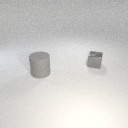
small gray metal cube behind large gray rubber cylinder